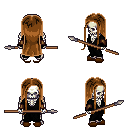
a pixel art fantasy rpg character, male body template, skeleton, gray robe, magenta pants, brown extra-long hairstyle, leather bracers, brown slippers, spear, four views (front, back, left, right), 2x2 character sprite sheet, small pixel art, hard edges, no anti-aliasing